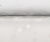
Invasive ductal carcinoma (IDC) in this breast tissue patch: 0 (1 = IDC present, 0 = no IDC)